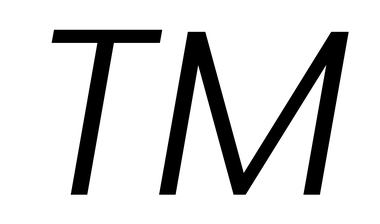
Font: Poppins-LightItalic